Question: I'm trying to create a batch file which reads 3 pair of identical XML files stored in two different locations and compares whether their build versions are same or not using different tags like build tag & minor tag in the xml files.
I have 3 XML files, master.xml,TGDD.xml and TMasterData.xml.I have stored these 3 xml files in 2 different locations and want to check whether their versions are same or not in these two locations.
Batch code is..
'''
@echo off
setlocal enableextensions disabledelayedexpansion
set "build="
set "build1="
set "gddbuild="
set "gddbuild1="
set "tbuild="
set "tbuild1="
set "ans=Master_Data version same"
set "wrong=Master_Data version not same"
set "ans1=TGDD version same"
set "wrong1=TGDD version not same"
set "ans2=TMasterData version same"
set "wrong2=TMasterData version not same"
for /f "tokens=3 delims=<>" %%a in ('
2^>nul type "C:\Users\Lucy\Desktop\piller-uniblock\master.xml"
"C:\piller-uniblock\master.xml"
^| find /i "<Build>"
') do if not defined build ( set "build=%%a" ) else ( set "build1=%%a" )
IF "%build%"=="%build1%" ( echo %ans% ) else echo %wrong%
for /f "tokens=3 delims=<>" %%b in ('
2^>nul type "C:\Users\Lucy\Desktop\piller-uniblock\TGDD.xml"
"C:\piller-uniblock\TGDD.xml"
^| find /i "<Minor>"
') do if not defined gddbuild ( set "gddbuild=%%b" ) else ( set "gddbuild1=%%b" )
IF "%gddbuild%"=="%gddbuild1%" ( echo %ans1% ) else echo %wrong1%
for /f "tokens=3 delims=<>" %%c in ('
2^>nul type "C:\Users\Lucy\Desktop\piller-uniblock\TMasterData.xml"
"C:\piller-uniblock\TMasterData.xml"
^| find /i "<Build>"
') do if not defined tbuild ( set "tbuild=%%c" ) else ( set "tbuild1=%%c" )
IF "%tbuild%"=="%tbuild1%" ( echo %ans2% ) else echo %wrong2%
'''
The output..

Even though the above code is running properly in the command prompt, I can't seem to understand how to make the above code more effcient i.e without using 3 for loops.Please Help...
The code for the 3 XML files are...
master.xml
'''
<?xml version="1.0" encoding="UTF-8"?>
<CDMDataXML xmlns="http://www.avocent.org/trellis/CDMLoaderXMLSchema" xmlns:xsi="http://www.w3.org/2001/XMLSchema-instance" xsi:schemaLocation="http://www.avocent.org/trellis/CDMLoaderXMLSchema CDMLoaderXMLSchema.xsd">
<CDMDataVersion>
<Major>1</Major>
<Minor>0</Minor>
<Build>50</Build>
<Delimiter>.</Delimiter>
</CDMDataVersion>
'''
TGDD.xml
'''
<?xml version="1.0" encoding="utf-8"?>
<TrellisGdd xmlns:xsi="http://www.w3.org/2001/XMLSchema-instance" xmlns:xsd="http://www.w3.org/2001/XMLSchema">
<TrellisVersion>
<VersionId>1</VersionId>
<Major>3</Major>
<Delimiter>.</Delimiter>
<Minor>32</Minor>
<LastDictionaryEntry>3806</LastDictionaryEntry>
</TrellisVersion>
'''
TMasterData.xml
'''
<?xml version="1.0" encoding="UTF-8"?>
<CDMDataXML xmlns="http://www.avocent.org/trellis/CDMLoaderXMLSchema" xmlns:xsi="http://www.w3.org/2001/XMLSchema-instance" xsi:schemaLocation="http://www.avocent.org/trellis/CDMLoaderXMLSchema CDMLoaderXMLSchema.xsd">
<CDMDataVersion>
<Major>3</Major>
<Minor>0</Minor>
<Build>15</Build>
<Delimiter>.</Delimiter>
</CDMDataVersion>
'''
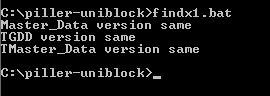
Answer: File names/paths shortened to better see the call, change to full file paths.
'''
@echo off
setlocal enableextensions disabledelayedexpansion
call :compareXML "master.xml" "master1.xml" "Major, Minor, Build"
if errorlevel 1 ( echo different ) else ( echo match )
call :compareXML "TGDD.xml" "TGDD1.xml" "VersionID, Major, Minor"
if errorlevel 1 ( echo different ) else ( echo match )
call :compareXML "TMasterData.xml" "TMasterData1.xml" "Major, Minor, Build"
if errorlevel 1 ( echo different ) else ( echo match )
exit /b
:compareXML file1 file2 taglist
setlocal enableextensions disabledelayedexpansion
setlocal enableextensions enabledelayedexpansion
set "match=" & for %%a in (%~3) do set "match=!match! /c:"^<%%a^>""
endlocal & set match=%match%
for /f "tokens=1,2 delims=<> " %%a in ('
type "%~1" "%~2" 2^> nul ^| findstr /i /l %match%
') do if not defined _F1_%%a ( set "_F1_%%a=%%b" ) else (
setlocal enabledelayedexpansion
for %%c in ("!_F1_%%a!.") do (
endlocal
if /i not "%%b."=="%%~c" ( endlocal & exit /b 1 )
set "_F1_%%a="
)
)
set _F1_ 2>nul && ( endlocal & exit /b 1 ) || ( endlocal & exit /b 0 )
'''
As the operation needs to be performed for each pair of files, the code has been moved to a subroutine. This subroutine is called with the full path for each file and the list of the tags to be compared.
Both files are typed, and as the tags are found, environment variables are set for the first file and compared agains the previous value for the second file. If all match, the files have the same values, if something does not match or at the end the number or tags do not match (variables are removed as matches are found, if something remains it is a no match) files are different.